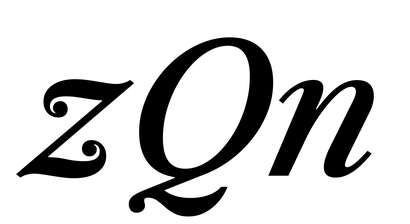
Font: LibreCaslonText-Italic_Medium_Italic